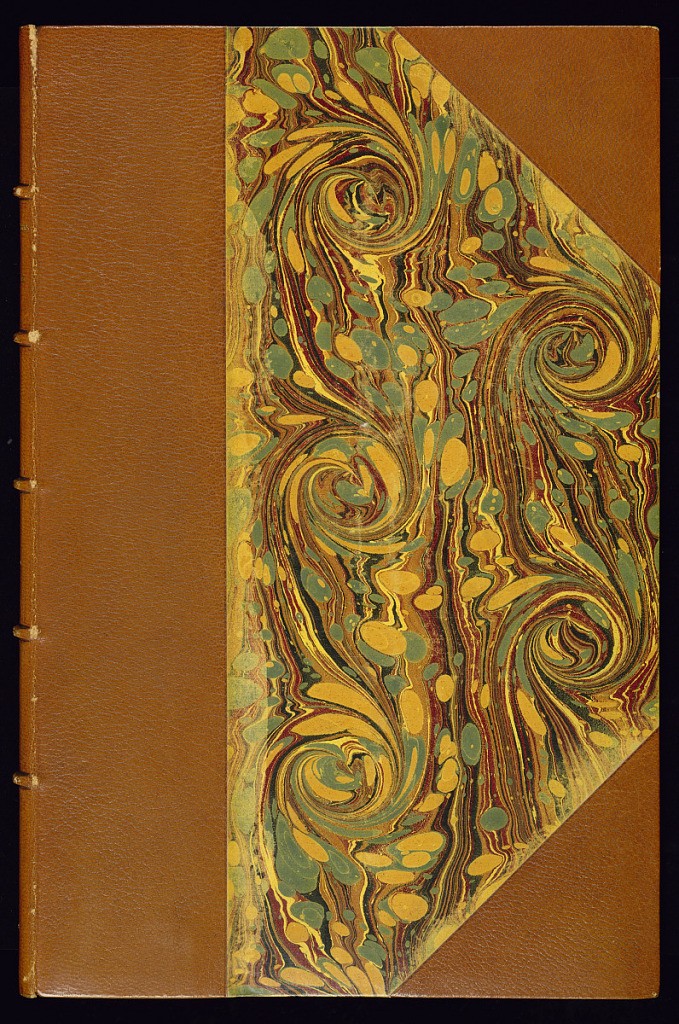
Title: Album of Prints: Cahiers d'Arabesques by Boucher Fils
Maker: Juste-François Boucher, French, 1736 – 1782
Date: ca. 1775
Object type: Album
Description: Album of prints containing four volumes of arabesque designs by Juste-François Boucher, known as Boucher fils.